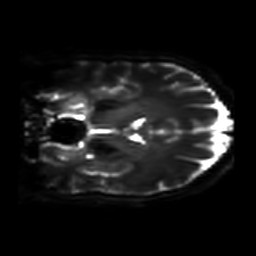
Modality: DWI
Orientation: coronal
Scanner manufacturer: philips
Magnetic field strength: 7 T
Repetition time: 9.612 s
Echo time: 0.073 s